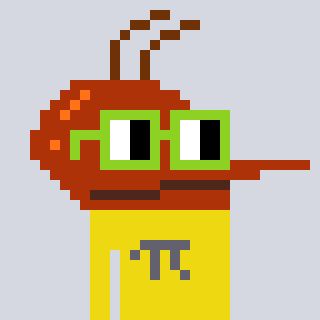
a pixel art character with square light green glasses, a mosquito-shaped head and a yellow-colored body on a cool background